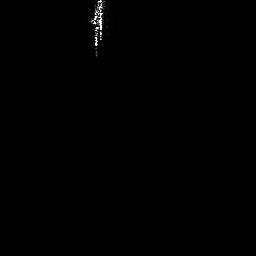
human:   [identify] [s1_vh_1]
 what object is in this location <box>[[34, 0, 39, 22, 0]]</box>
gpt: <ref>1 medium ship at the top</ref>